Question: I am writing a test for async action creator but encountered a problem where it states with:
'''
[{"type": "GET_LOGIN_SUCCESS", "value": true}]
'''
But it was not called.
I am not sure where exactly the problem is. If anyone could help that will be greatly appreciated.

Here's my
'''
import { GET_LOGIN_SUCCESS } from './constants'
export const getLoginInfo = () => {
return (dispatch, getState, axiosInstance) => {
return axiosInstance.get('/api/isLogin.json')
.then((res) => {
dispatch({
type: GET_LOGIN_SUCCESS,
value: res.data.data.login
})
console.log('finishing dispatch')
})
}
}
'''
actions.test.js
'''
import { getLoginInfo } from './actions'
import { GET_LOGIN_SUCCESS } from './constants'
describe('async actions', () => {
it('dispatches GET_LOGIN_SUCCESS when getting login finishes', () => {
const axiosInstance = {
get: jest.fn(() => Promise.resolve({ data: { data: {login : true }}}))
}
const dispatch = jest.fn()
getLoginInfo()(dispatch, null, axiosInstance)
expect(dispatch).toHaveBeenCalledWith({
type: GET_LOGIN_SUCCESS,
value: true
})
})
})
'''
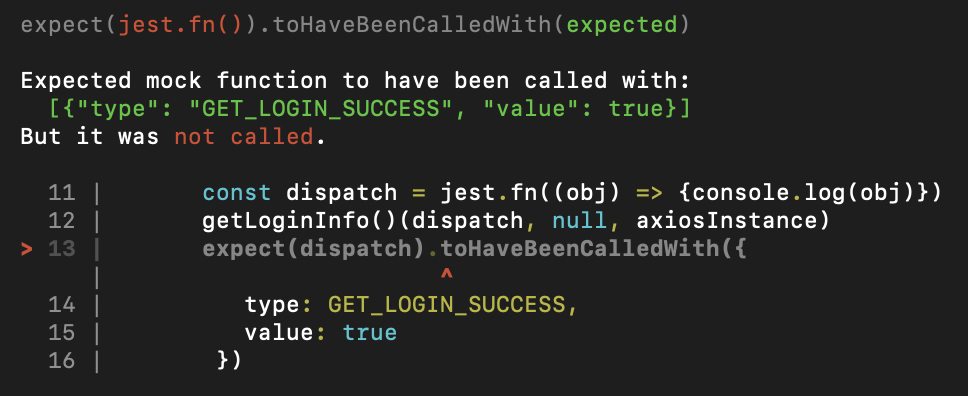
Answer: The problem is that jest can't know that there are async task involved. So in your case you create a mock that returns a promise, and dispatch is called when the promise is resolved. As JavaScript is single threaded, it first evaluate the code in the test and all async tasks are done afterwards. So you need to make jest aware of the promise by using <URL>:
'''
describe('async actions', () => {
it('dispatches GET_LOGIN_SUCCESS when getting login finishes', async() => {
const p = Promise.resolve({ data: { data: {login : true }}}))
const axiosInstance = {
get: jest.fn(() => p
}
const dispatch = jest.fn()
getLoginInfo()(dispatch, null, axiosInstance)
await p // even it sounds not very logically you need to wait here
expect(dispatch).toHaveBeenCalledWith({
type: GET_LOGIN_SUCCESS,
value: true
})
})
'''
As @brian-lives-outdoors points out, 'getLoginInfo' returns the promise as well so you could also just wait for the result of the call:
'''
it('dispatches GET_LOGIN_SUCCESS when getting login finishes', async() => {
const axiosInstance = {
get: jest.fn(() => Promise.resolve({ data: { data: {login : true }}}))
}
const dispatch = jest.fn()
await getLoginInfo()(dispatch, null, axiosInstance)
expect(dispatch).toHaveBeenCalledWith({
type: GET_LOGIN_SUCCESS,
value: true
})
})
'''
There is a <URL> that describes the whole topic